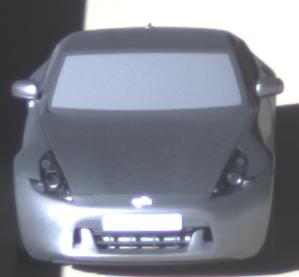
Make: Nissan
Model: 370Z Coupé
Detailed model: 370Z (Z34) Coupé
Model produced from: 2009/12
Model produced until: 2013/03
Doors: 3
Color: gray
Road condition: dry road
Daytime: morning or afternoon
Contrast: high contrast